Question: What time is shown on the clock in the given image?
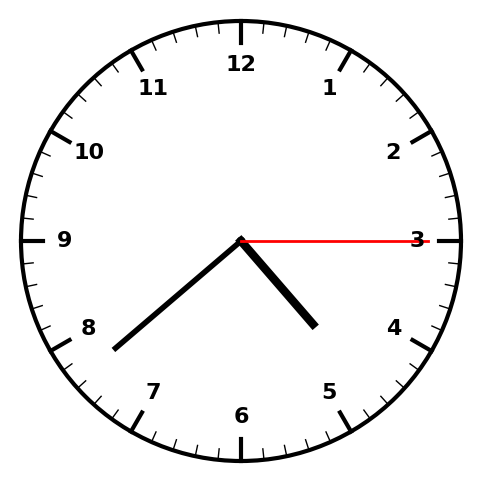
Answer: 04:38:15